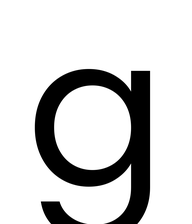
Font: Poppins-Regular